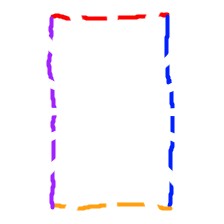
Shape: rectangle